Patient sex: F
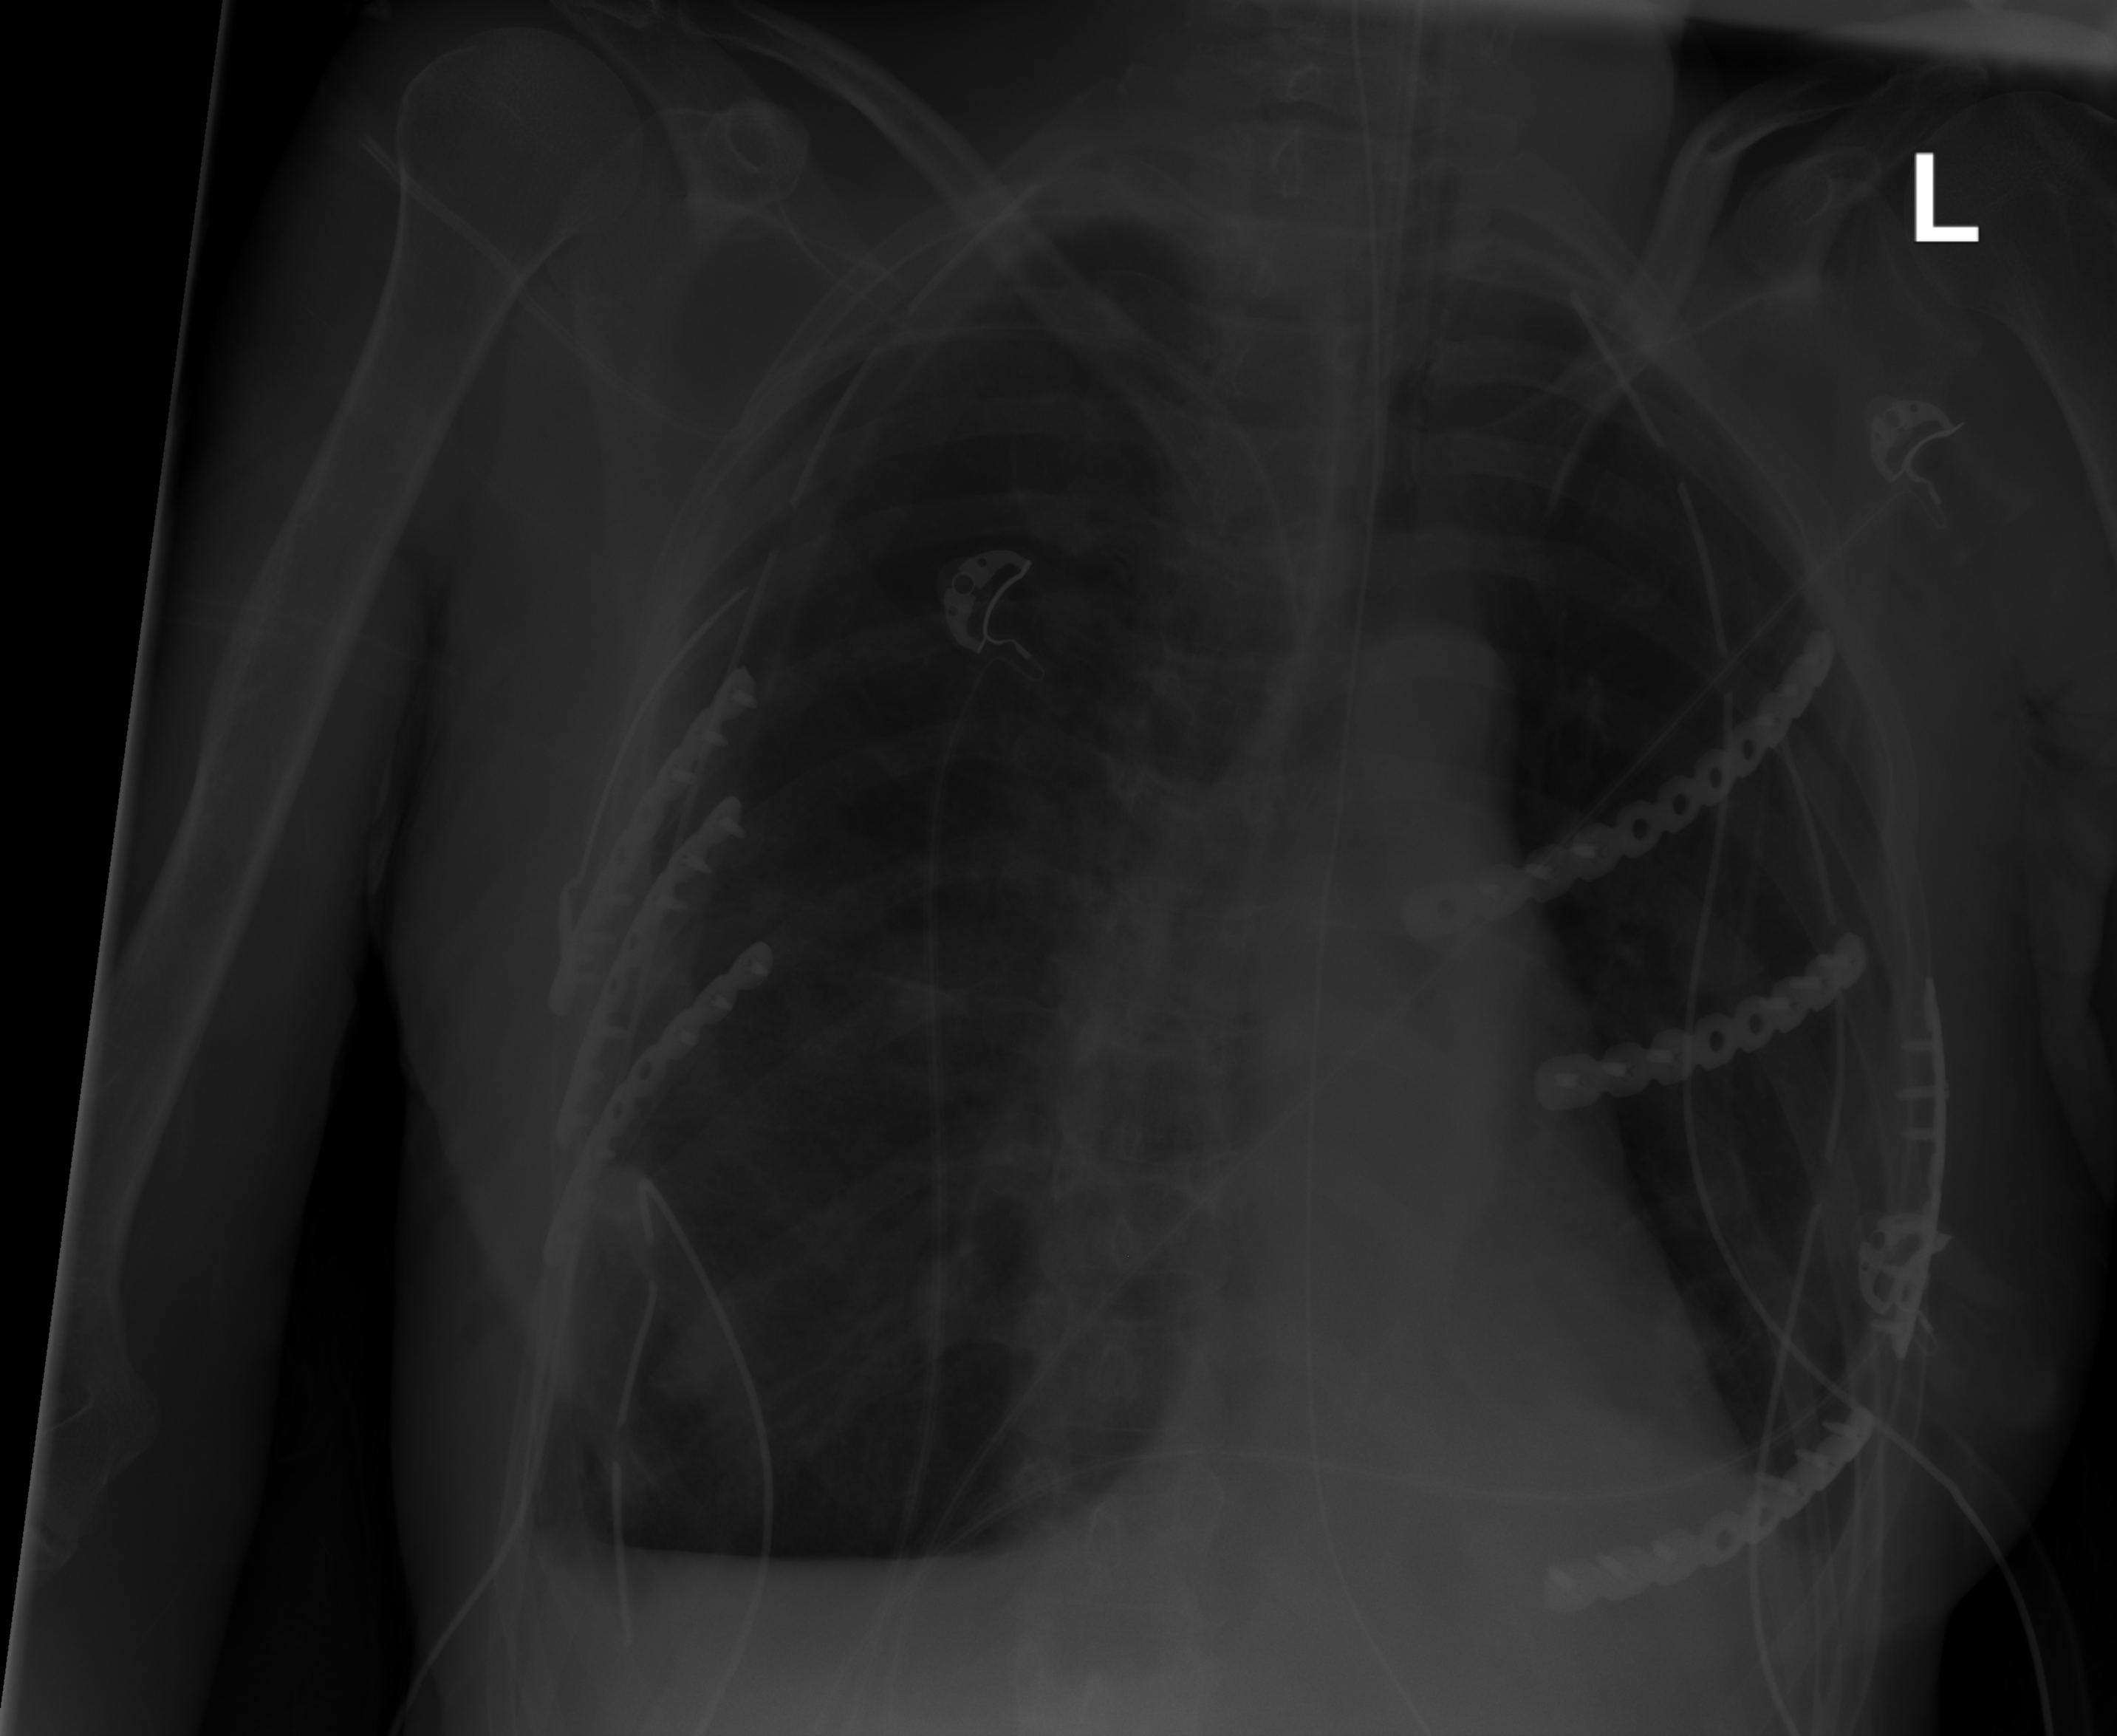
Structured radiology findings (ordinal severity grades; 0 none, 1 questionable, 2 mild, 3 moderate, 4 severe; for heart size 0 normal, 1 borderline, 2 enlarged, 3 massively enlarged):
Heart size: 0
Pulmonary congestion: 0
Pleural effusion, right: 2
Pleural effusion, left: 2
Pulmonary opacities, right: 0
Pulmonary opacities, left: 0
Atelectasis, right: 0
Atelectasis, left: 0